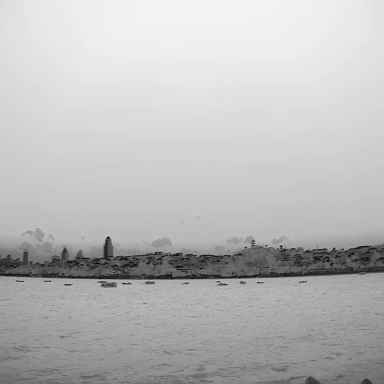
There are ten bulk_carriers in the infrared image.